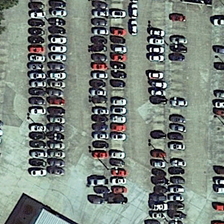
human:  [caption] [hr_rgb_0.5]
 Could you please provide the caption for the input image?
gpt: many cars are parked in a parking lot .

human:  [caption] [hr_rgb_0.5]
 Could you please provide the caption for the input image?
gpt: many cars are parked in a parking lot .

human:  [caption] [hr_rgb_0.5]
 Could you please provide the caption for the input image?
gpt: many cars are parked in a parking lot .

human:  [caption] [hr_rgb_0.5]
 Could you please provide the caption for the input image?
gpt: many cars are parked in a parking lot .

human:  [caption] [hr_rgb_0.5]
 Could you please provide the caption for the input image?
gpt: many cars are parked in a parking lot .